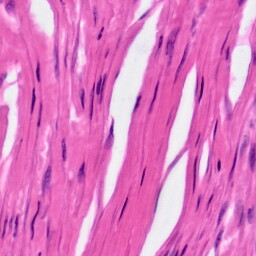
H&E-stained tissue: Ovarian